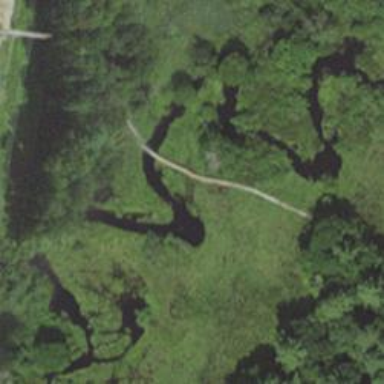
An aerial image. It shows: Path on bridge.